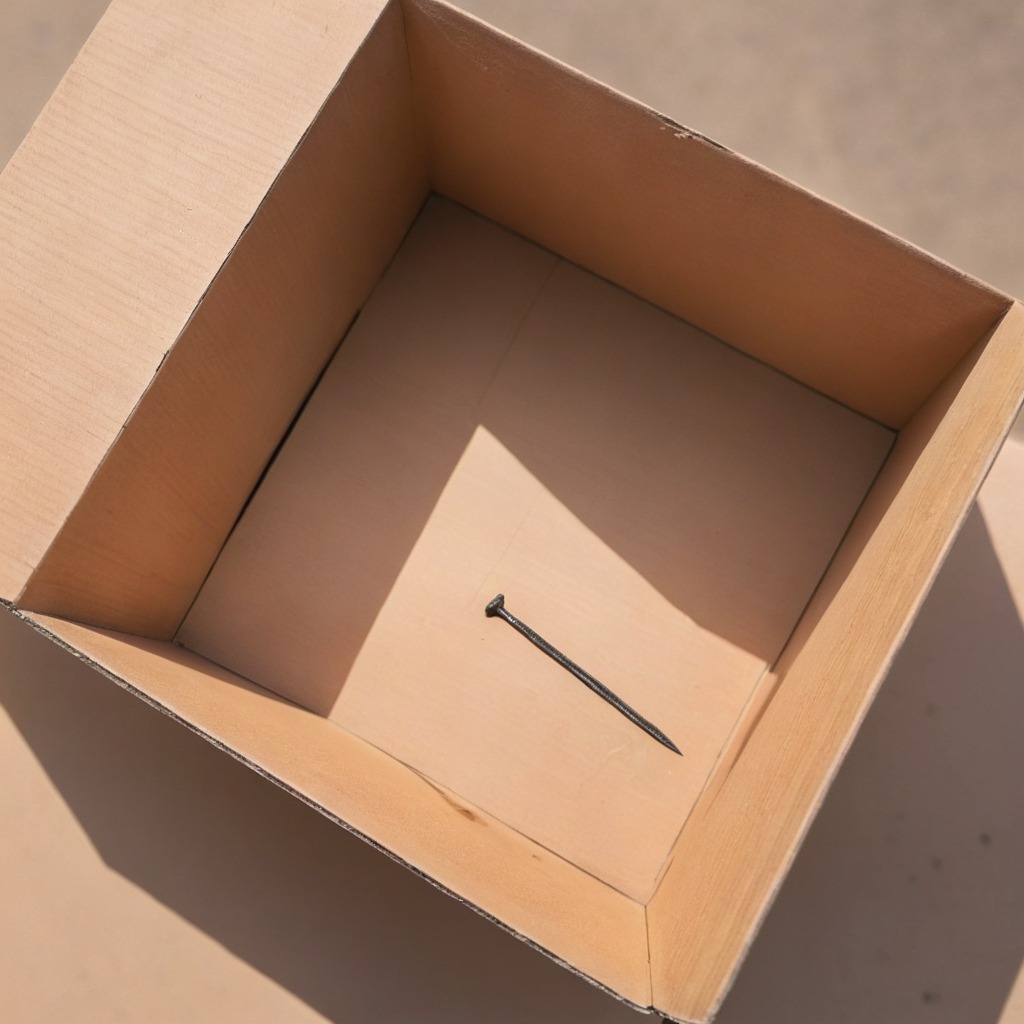
A iron nail is lying on a cardboard box surface in an outdoor workshop during daytime bright natural light soft shadows slightly creased but